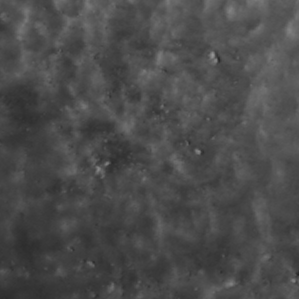
Label: non_frost